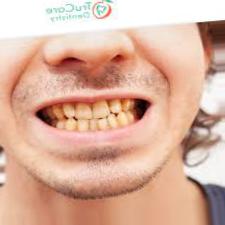
Condition: Tooth Discoloration